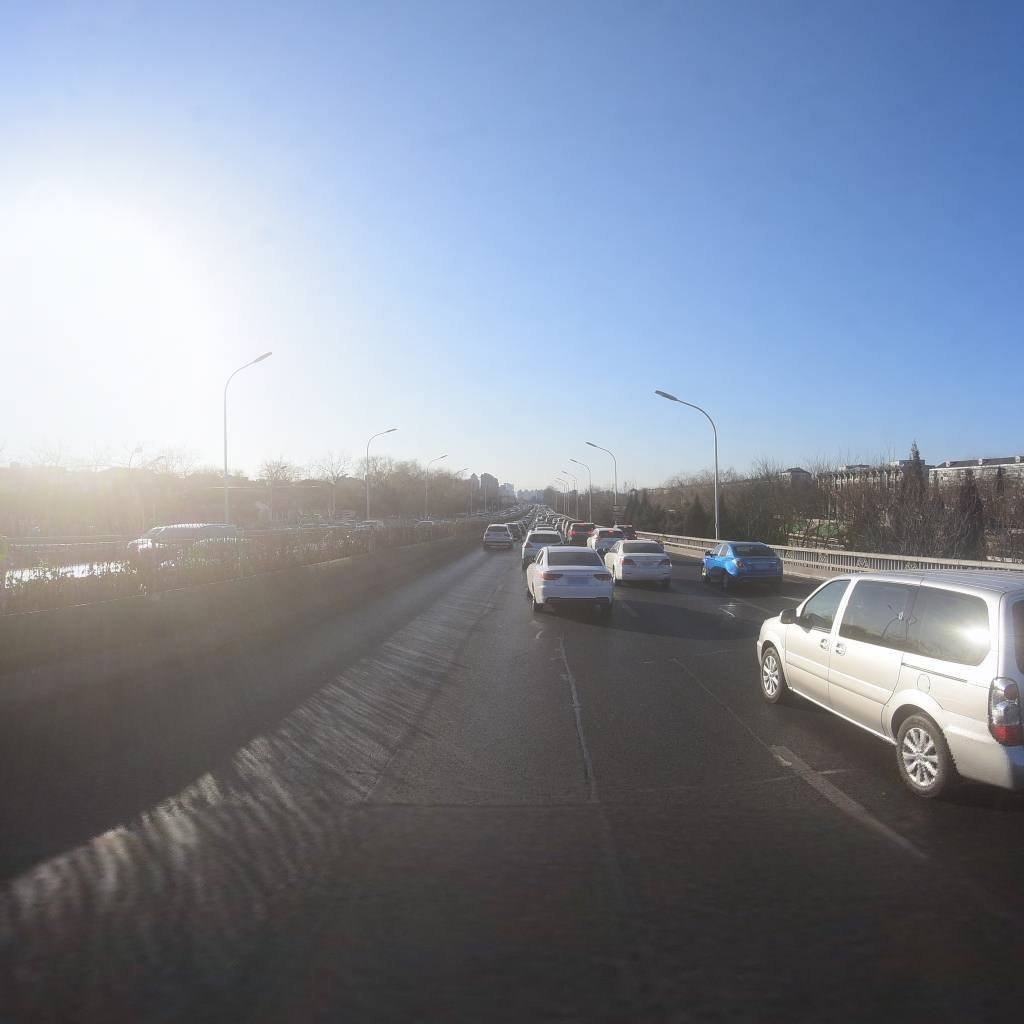
Region: Dongcheng
Road damage annotations: transverse patch, transverse patch, longitudinal patch, longitudinal patch, longitudinal patch